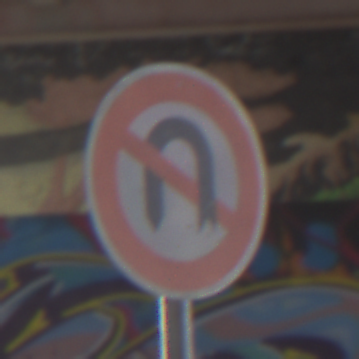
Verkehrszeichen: VerbotWenden
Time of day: Midday
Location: Roofed (Special)
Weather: Overcast
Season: NotSpecified
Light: Natural